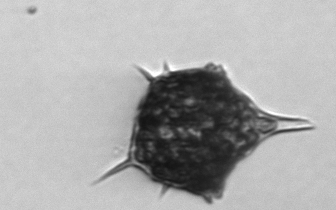
Label: Amylax